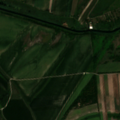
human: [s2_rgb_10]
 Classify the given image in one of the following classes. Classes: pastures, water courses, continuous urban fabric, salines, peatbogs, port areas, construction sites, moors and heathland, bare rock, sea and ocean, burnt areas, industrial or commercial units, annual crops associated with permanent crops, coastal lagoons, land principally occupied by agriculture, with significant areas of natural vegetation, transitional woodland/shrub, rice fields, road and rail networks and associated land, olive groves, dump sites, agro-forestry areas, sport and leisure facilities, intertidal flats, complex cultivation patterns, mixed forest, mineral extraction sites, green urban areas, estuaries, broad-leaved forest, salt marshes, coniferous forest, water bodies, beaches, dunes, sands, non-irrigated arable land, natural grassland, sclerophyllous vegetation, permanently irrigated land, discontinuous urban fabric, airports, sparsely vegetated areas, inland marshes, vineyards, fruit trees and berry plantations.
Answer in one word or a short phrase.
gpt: non-irrigated arable land, complex cultivation patterns, transitional woodland/shrub